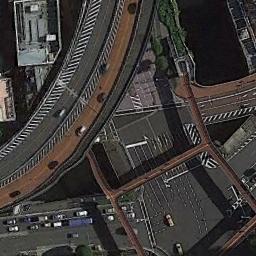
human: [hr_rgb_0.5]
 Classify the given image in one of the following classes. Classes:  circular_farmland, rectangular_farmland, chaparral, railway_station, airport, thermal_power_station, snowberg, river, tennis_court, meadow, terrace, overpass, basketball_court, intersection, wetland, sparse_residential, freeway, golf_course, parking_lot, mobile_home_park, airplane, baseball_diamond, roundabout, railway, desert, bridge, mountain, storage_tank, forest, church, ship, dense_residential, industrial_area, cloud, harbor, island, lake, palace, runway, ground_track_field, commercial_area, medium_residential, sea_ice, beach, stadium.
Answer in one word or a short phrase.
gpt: overpass